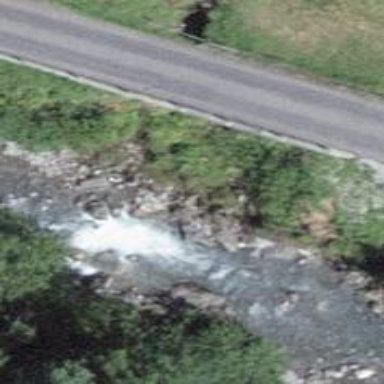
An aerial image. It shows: Culvert tunnel.